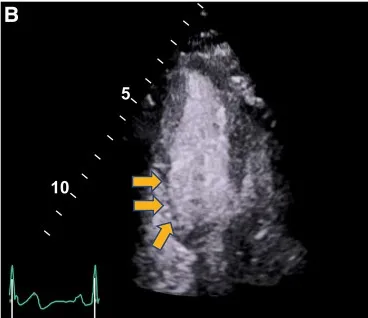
Regional wall motion abnormalities with severe hypokinesis of the basal infero-septal, basal, and mid inferior and infero-lateral segments seen on stress echocardiography during anginal episode (yellow arrows) (end-systolic frames shown). Panel (B) Apical 2-chamber.
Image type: radiology (ultrasound)